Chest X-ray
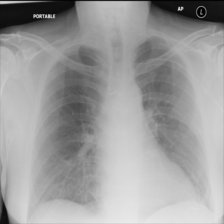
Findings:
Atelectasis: positive
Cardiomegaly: negative
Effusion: negative
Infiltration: negative
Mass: negative
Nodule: negative
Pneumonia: negative
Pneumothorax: negative
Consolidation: negative
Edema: negative
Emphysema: negative
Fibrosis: negative
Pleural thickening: negative
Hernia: negative